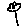
Label: flower